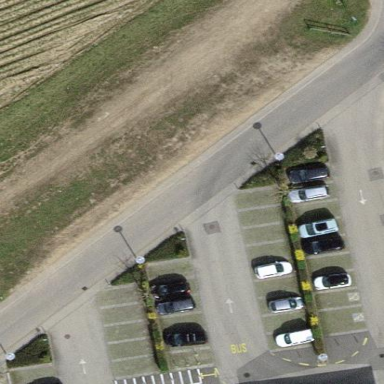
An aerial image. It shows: Parking area with surface.